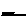
Label: line